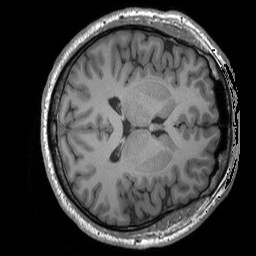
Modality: T1w
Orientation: axial
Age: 27
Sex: male
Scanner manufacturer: siemens
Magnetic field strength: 3 T
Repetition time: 1.9 s
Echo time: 0.00252 s